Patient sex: M
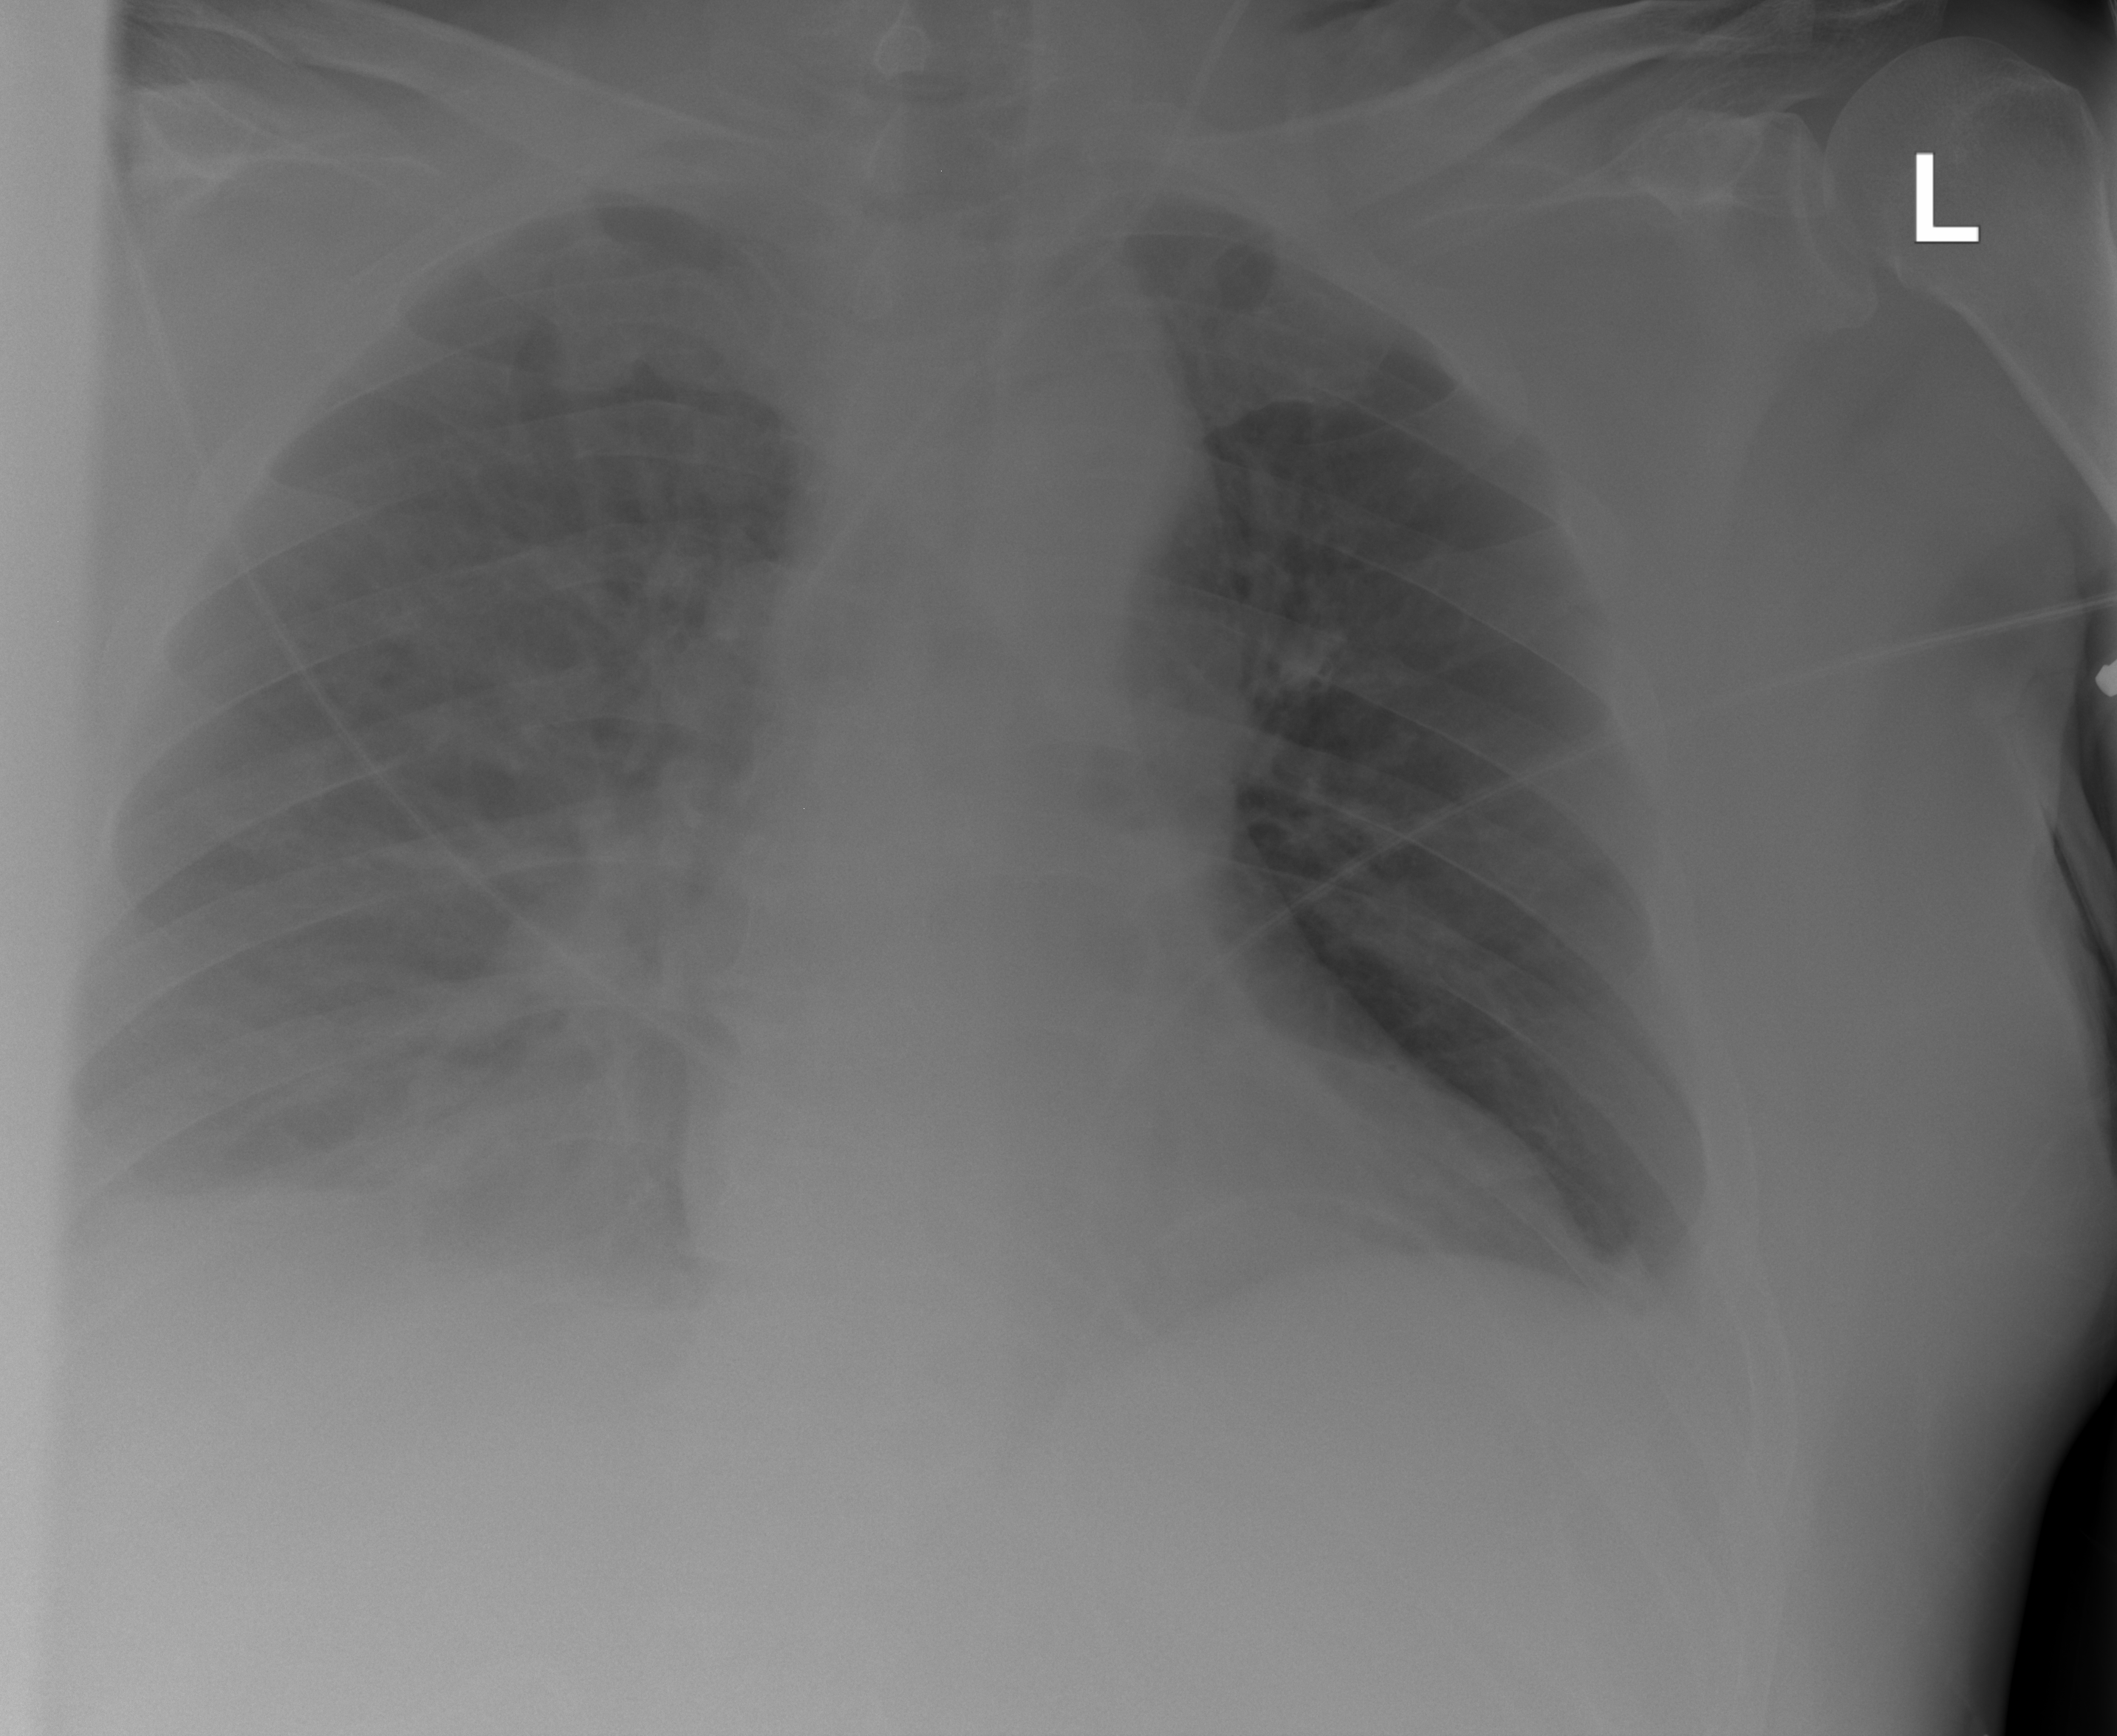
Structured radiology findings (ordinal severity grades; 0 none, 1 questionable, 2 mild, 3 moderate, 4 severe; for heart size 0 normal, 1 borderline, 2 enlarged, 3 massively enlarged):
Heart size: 0
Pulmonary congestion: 0
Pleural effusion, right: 0
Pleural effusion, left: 1
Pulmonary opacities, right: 2
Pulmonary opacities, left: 0
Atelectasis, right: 2
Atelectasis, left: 2